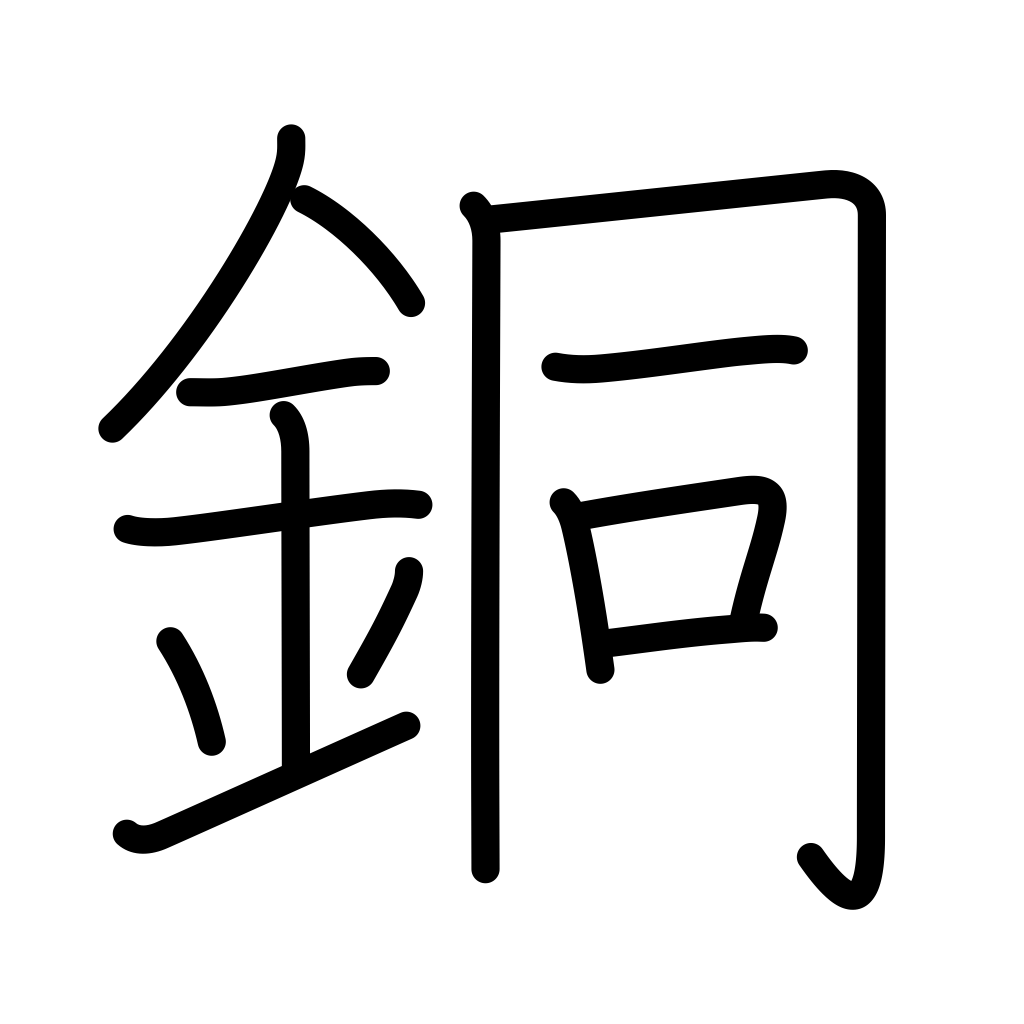
Meaning: copper